Question: I am trying to add a rule in SourceCookifier for CSS language.
Currently it shows the tree list of
- - -
But I want to add my own rule,
I will add some comments, like:
'''
/* Start Reset */
-- css rules here
/* End Reset */
/* Start Sidebar */
-- css rules here
/* End Sidebar */
'''
And now I want show my own function tree called 'section'
Thanks fro help

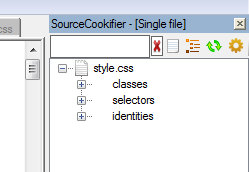
Answer: I'm not confident that I understand your question, but here is what I believe you're looking for.
Bring up the language settings for CSS and add a new tag type. Set the description to "section" (or whatever you like).
For Input, use:
/* Start (\w+)
For Output, use:
If you apply this rule to a file that contains the sample code you provided, this will create sections called "Reset" and "Sidebar." Is that the effect you're trying to achieve?